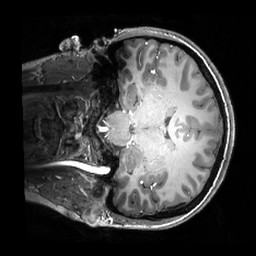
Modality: T1w
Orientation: coronal
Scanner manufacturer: philips
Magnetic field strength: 7 T
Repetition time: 0.008 s
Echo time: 0.001974 s